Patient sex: M
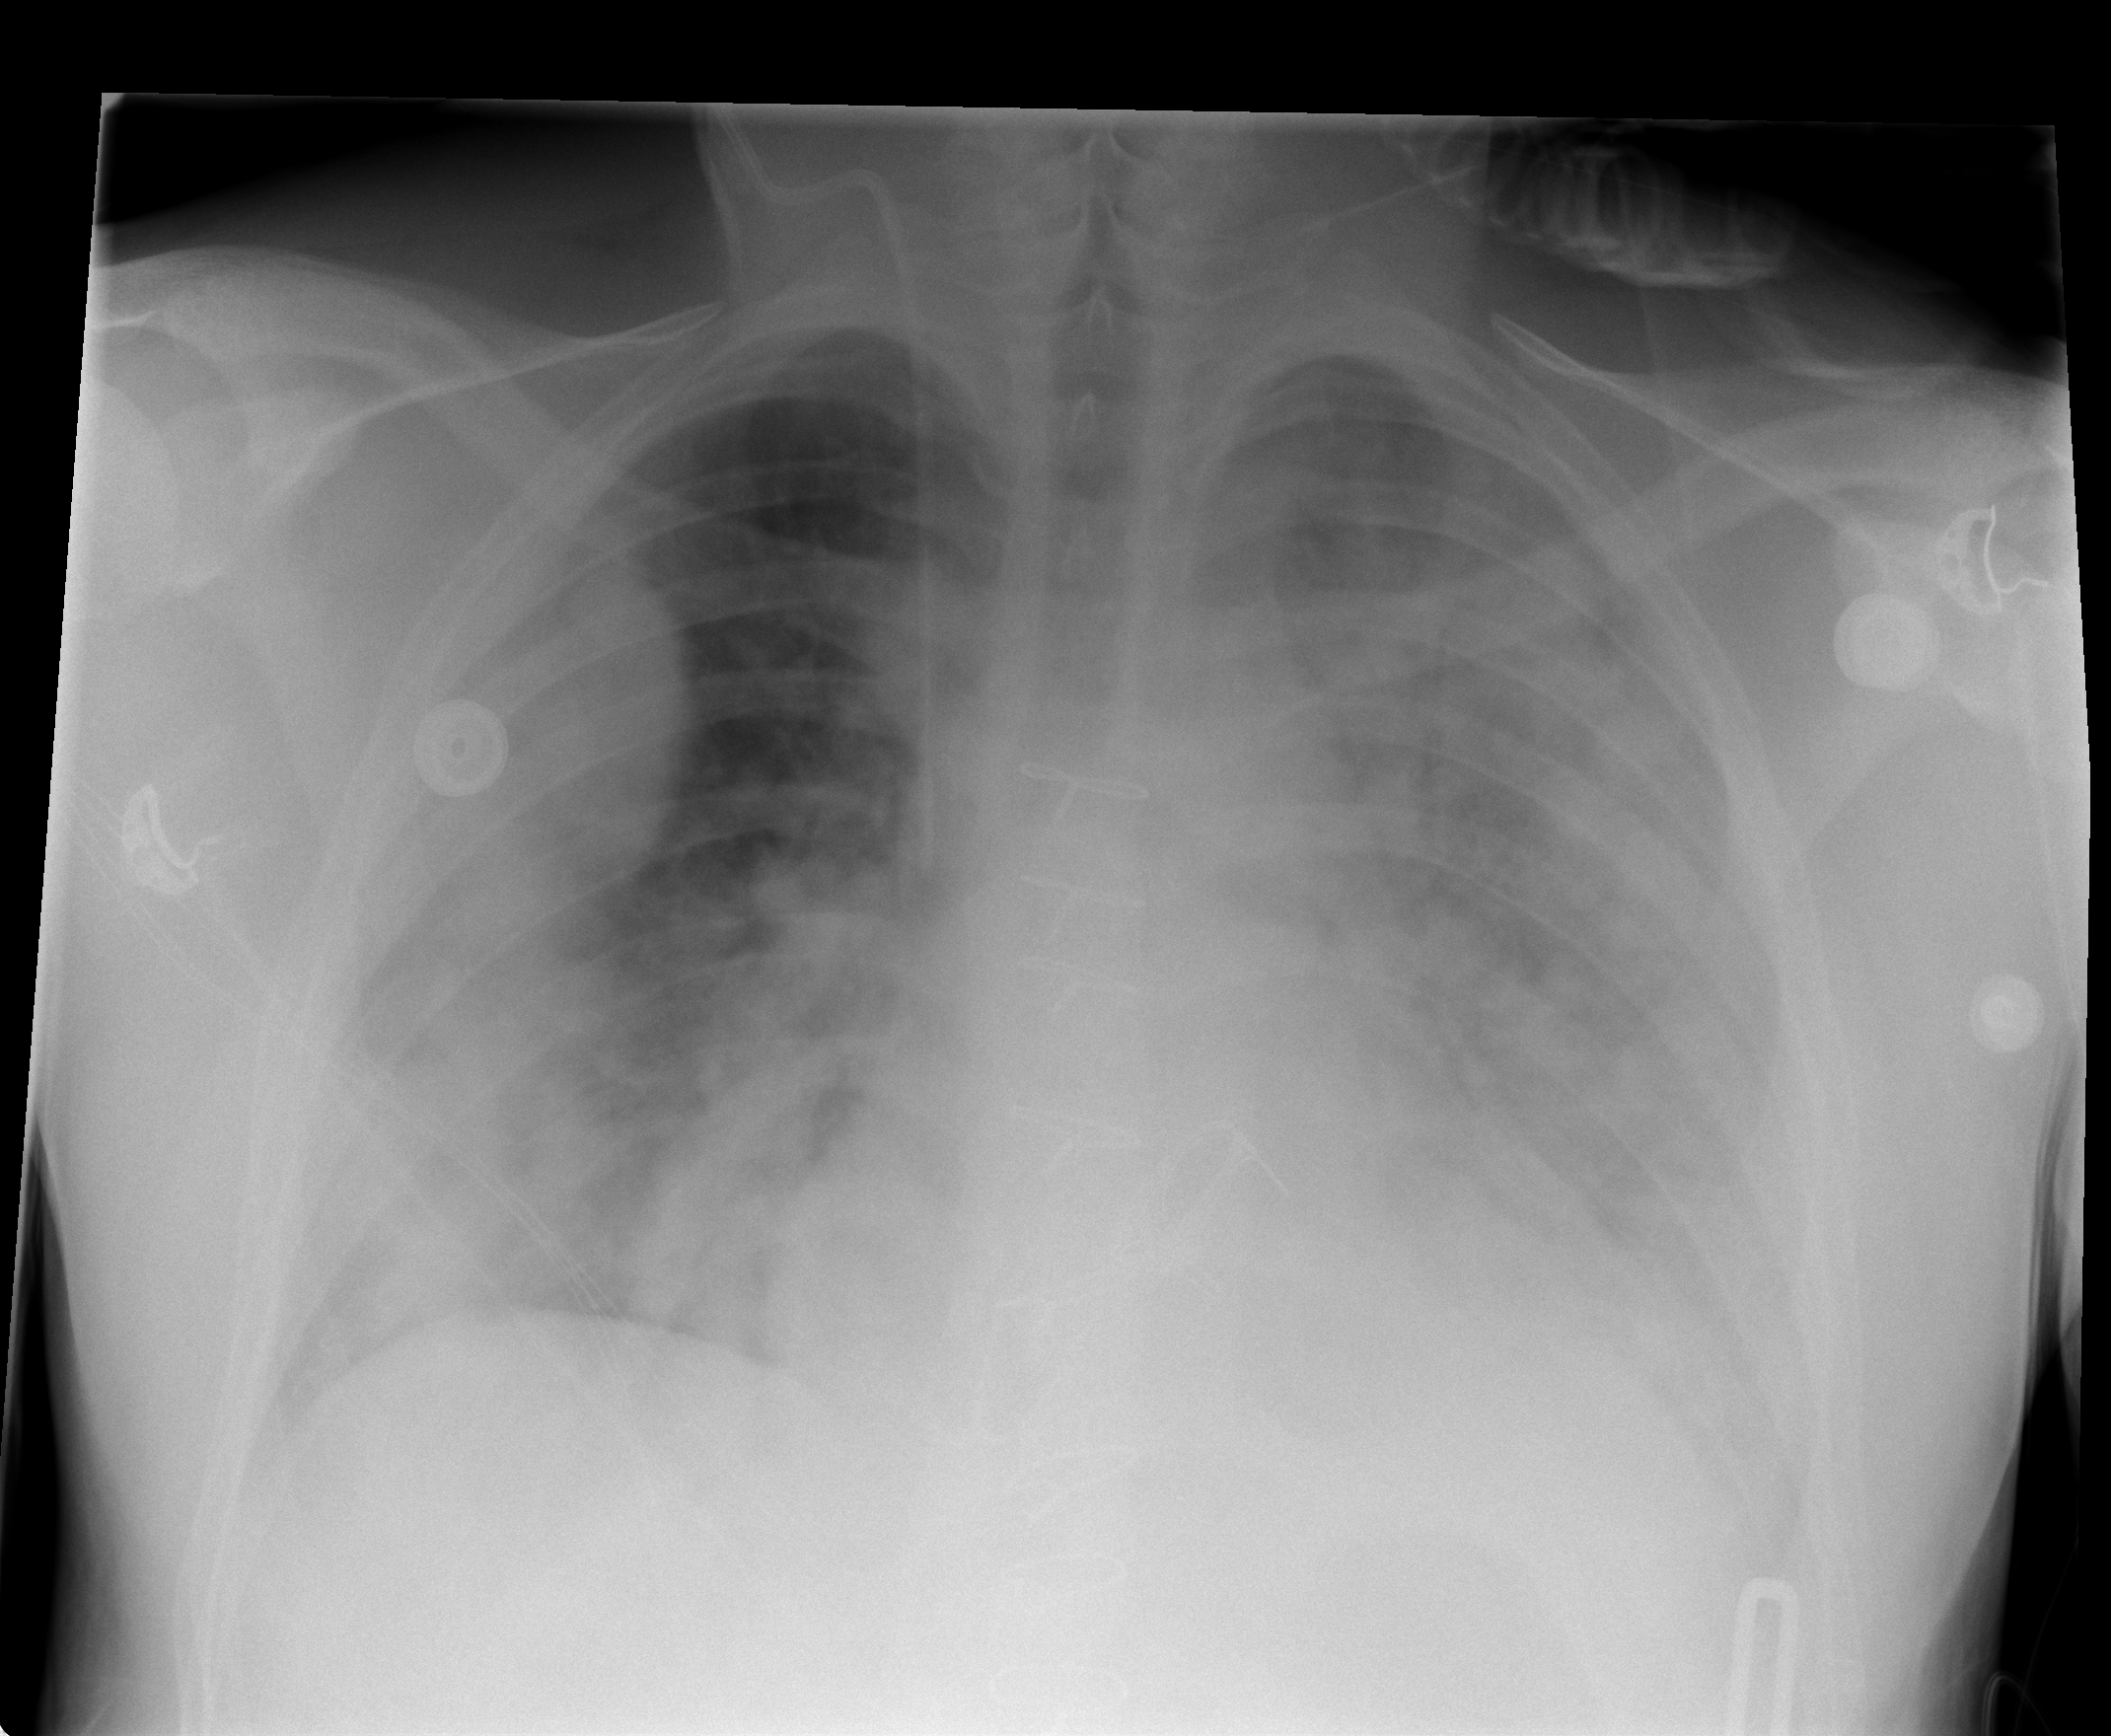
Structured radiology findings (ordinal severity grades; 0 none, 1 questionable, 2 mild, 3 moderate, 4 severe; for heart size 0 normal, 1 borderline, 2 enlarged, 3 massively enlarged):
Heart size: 2
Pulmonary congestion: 1
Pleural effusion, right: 2
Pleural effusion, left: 2
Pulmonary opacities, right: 4
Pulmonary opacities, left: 4
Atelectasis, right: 4
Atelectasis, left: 4